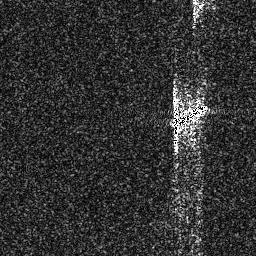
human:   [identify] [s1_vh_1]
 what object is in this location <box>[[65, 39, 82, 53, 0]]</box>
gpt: <ref>1 medium ship at the right</ref>